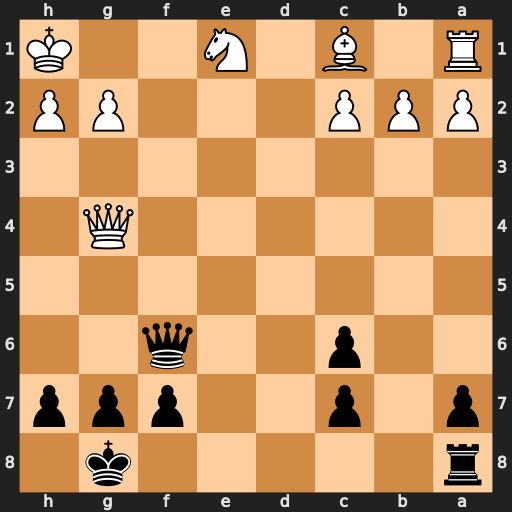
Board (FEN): r5k1/p1p2ppp/2p2q2/8/6Q1/8/PPP3PP/R1B1N2K
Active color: b
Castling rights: -
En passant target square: -
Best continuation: Qf1#